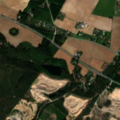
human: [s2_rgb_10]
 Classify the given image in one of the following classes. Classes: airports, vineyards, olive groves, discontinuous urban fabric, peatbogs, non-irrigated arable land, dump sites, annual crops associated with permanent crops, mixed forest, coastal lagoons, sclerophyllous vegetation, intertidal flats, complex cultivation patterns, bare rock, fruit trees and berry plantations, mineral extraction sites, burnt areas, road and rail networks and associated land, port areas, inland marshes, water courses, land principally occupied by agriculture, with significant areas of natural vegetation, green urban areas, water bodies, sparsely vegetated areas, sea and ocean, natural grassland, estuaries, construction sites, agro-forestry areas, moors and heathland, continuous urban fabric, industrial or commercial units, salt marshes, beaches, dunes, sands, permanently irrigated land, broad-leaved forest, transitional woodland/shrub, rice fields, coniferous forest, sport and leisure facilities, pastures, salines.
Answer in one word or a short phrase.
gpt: mineral extraction sites, non-irrigated arable land, land principally occupied by agriculture, with significant areas of natural vegetation, coniferous forest, mixed forest